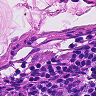
Metastatic tissue present: no